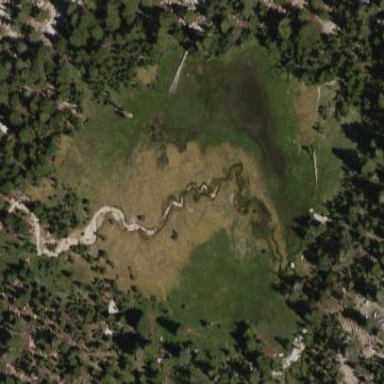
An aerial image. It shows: Wet meadow with wooded vegetation.